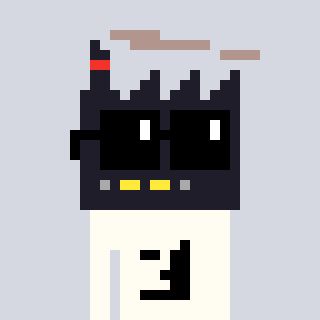
a pixel art character with square black sunglasses, a factory-shaped head and a grayscale-colored body on a cool background